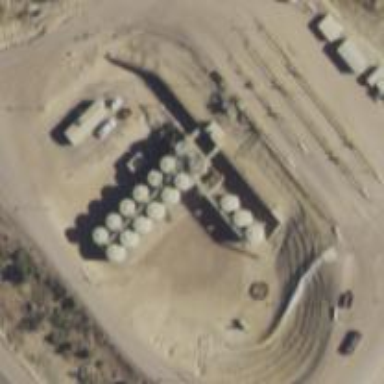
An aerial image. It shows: Storage tank with man-made structure.